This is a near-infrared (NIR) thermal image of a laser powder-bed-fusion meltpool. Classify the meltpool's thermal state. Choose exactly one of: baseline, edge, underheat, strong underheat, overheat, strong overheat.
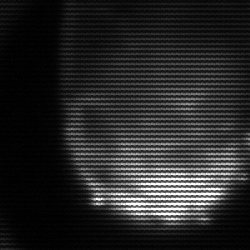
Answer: edge